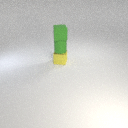
small yellow metal cube below small green rubber cube